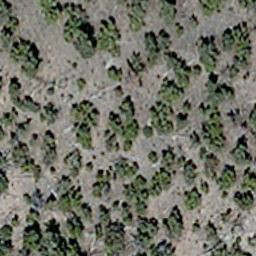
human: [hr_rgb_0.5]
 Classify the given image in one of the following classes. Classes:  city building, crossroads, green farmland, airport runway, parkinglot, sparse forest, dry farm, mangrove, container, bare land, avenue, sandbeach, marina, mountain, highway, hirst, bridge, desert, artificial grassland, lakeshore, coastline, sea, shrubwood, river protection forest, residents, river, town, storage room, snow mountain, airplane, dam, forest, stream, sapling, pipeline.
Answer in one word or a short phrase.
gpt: sparse forest